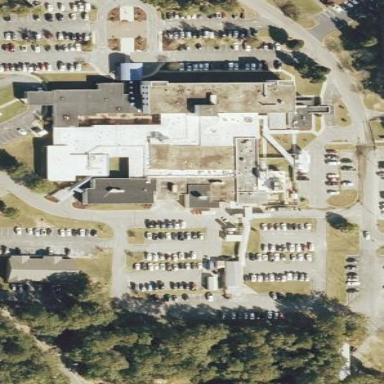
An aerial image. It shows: Healthcare facility identified as hospital.